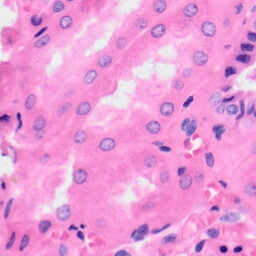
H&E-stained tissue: Kidney